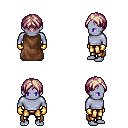
a pixel art fantasy rpg character, male body template, dark elf, purple skin, brown cape, gold greaves, white blonde parted hairstyle, gold gloves, four views (front, back, left, right), 2x2 character sprite sheet, small pixel art, hard edges, no anti-aliasing